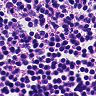
Metastatic tissue present: no